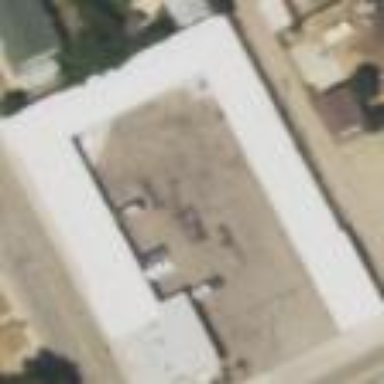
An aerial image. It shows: Motel building.